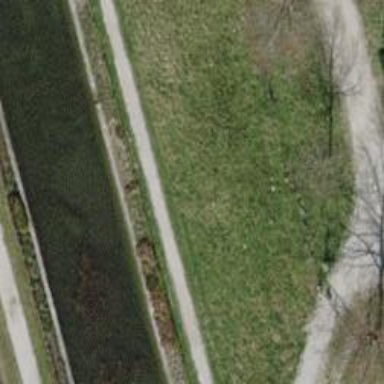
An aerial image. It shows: Path with fine gravel surface.